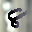
Label: 8